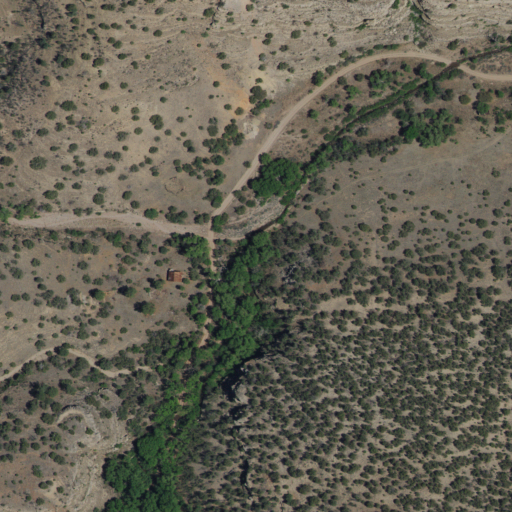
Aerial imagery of valley in New Mexico named Hickland Canyon containing evergreen forest, shrub, and open development